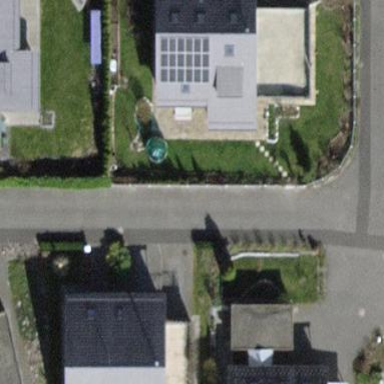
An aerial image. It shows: Detached building with gabled roof.